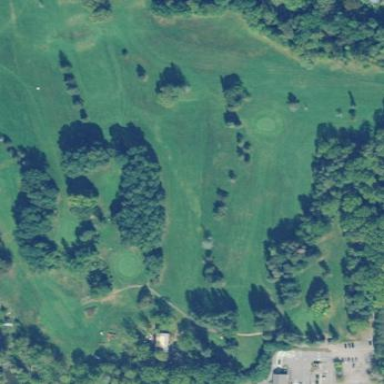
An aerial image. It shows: Golf course surrounded by greenery.